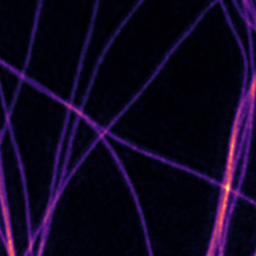
Label: Super-resolution Microtubules image